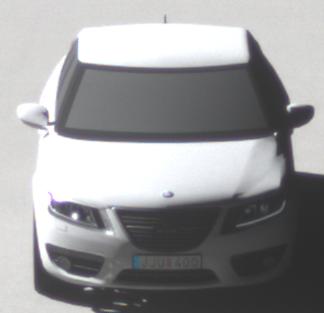
Make: Saab
Model: 5-Sep
Detailed model: 9-5 1.6T
Model produced from: 2010/06
Model produced until: 2011/12
Doors: 4
Color: white
Road condition: dry road
Daytime: morning or afternoon
Contrast: high contrast